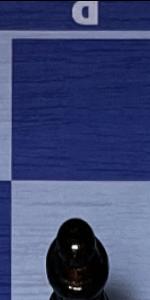
Label: Empty